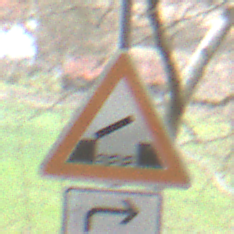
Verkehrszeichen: BeweglicheBruecke
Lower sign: RichtungsangabeDurchPfeile5
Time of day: MorningAfternoon
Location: Outdoor (Nature)
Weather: PartlyCloudy
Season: NotSpecified
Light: Natural